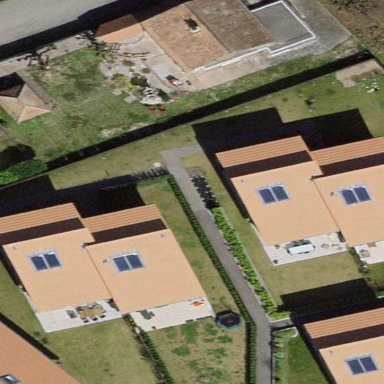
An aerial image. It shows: Terrace building.